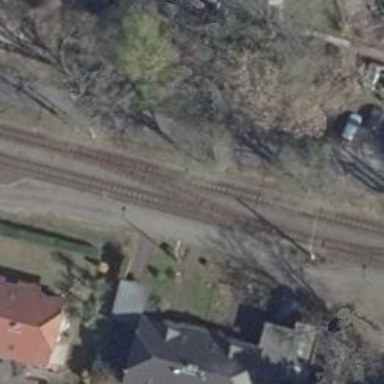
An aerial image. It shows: Tram railway.